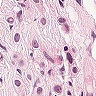
Metastatic tissue present: yes